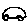
Label: car